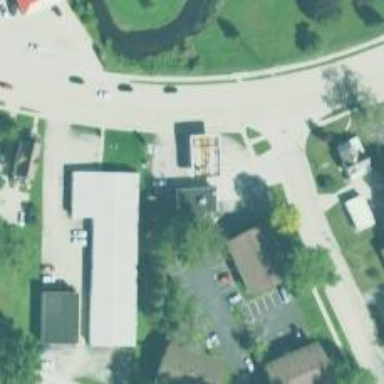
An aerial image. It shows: Convenience shop.